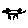
Label: cat